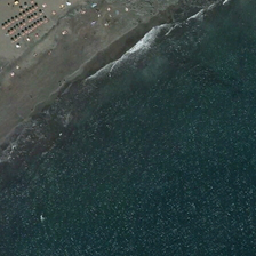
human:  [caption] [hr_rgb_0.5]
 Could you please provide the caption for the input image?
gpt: There are many people on the beach.

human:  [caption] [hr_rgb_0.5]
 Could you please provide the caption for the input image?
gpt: There are many people on the beach.

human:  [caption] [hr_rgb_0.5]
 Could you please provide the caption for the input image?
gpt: A row of umbrellas on the beach.

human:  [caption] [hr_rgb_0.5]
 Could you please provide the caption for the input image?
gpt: There are many people on the beach.

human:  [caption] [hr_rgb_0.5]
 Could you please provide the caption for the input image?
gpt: A row of parasols on the beach.